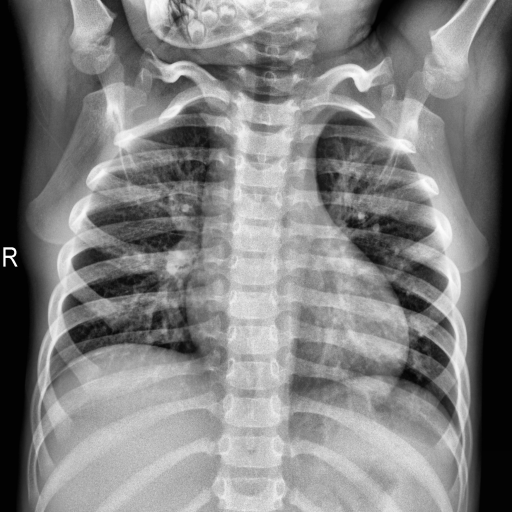
Finding: NORMAL